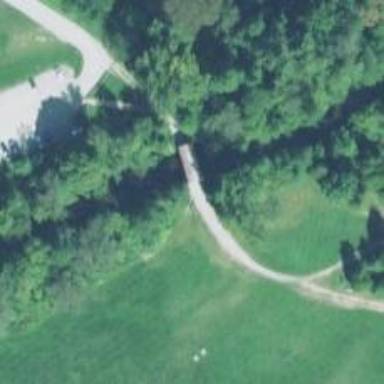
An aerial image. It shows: Covered bridge over grade2 track.